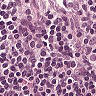
Metastatic tissue present: no